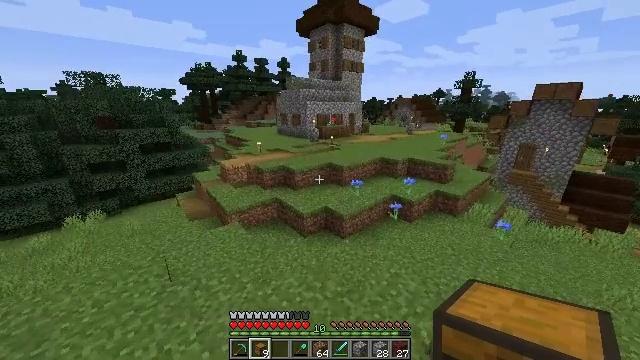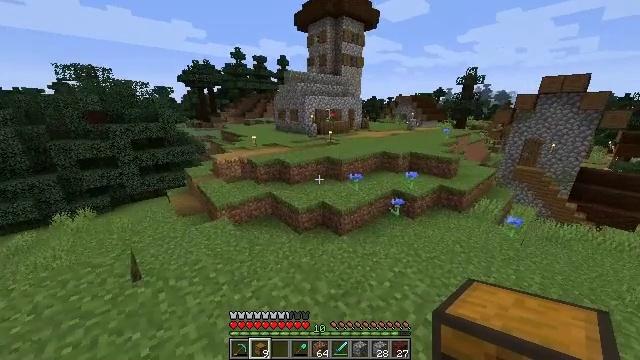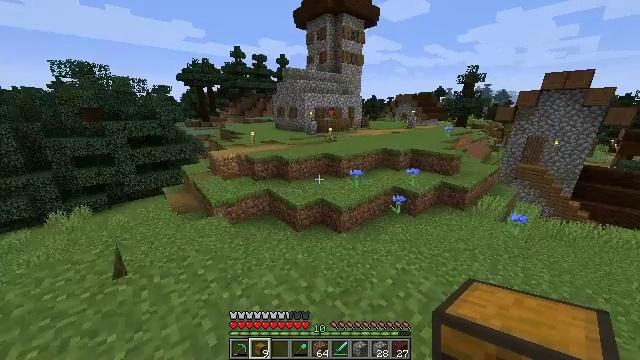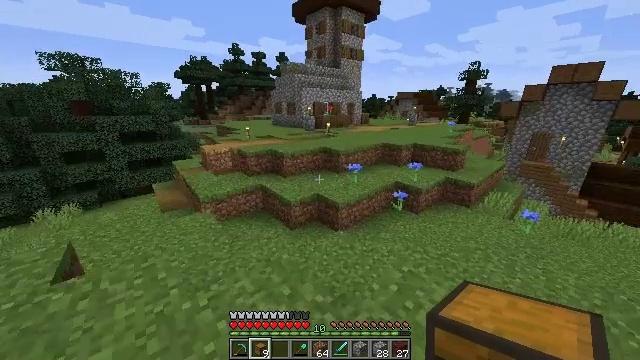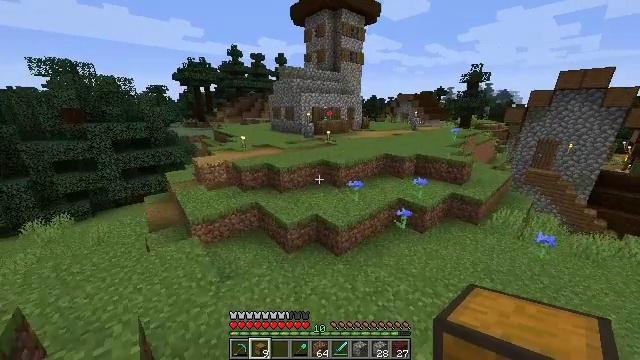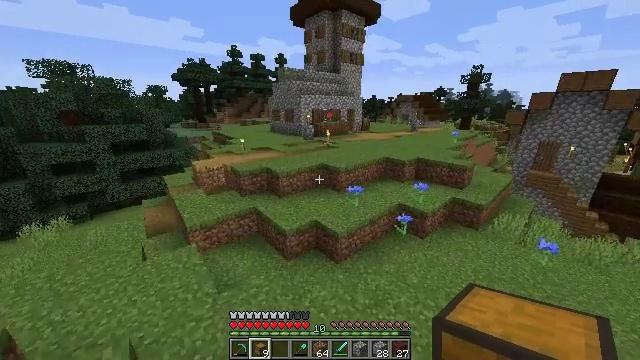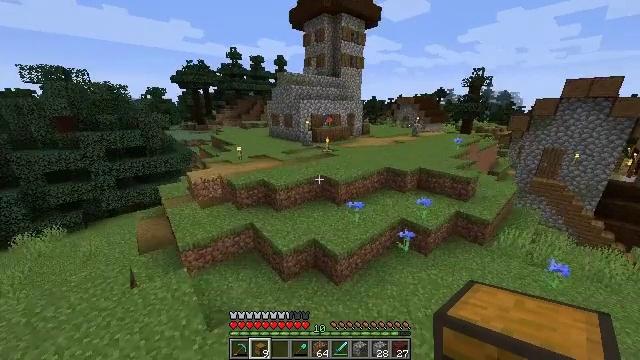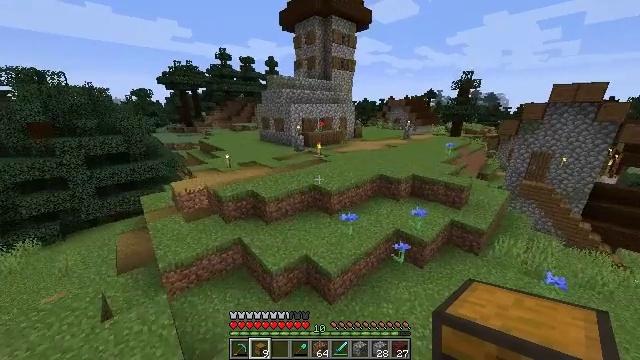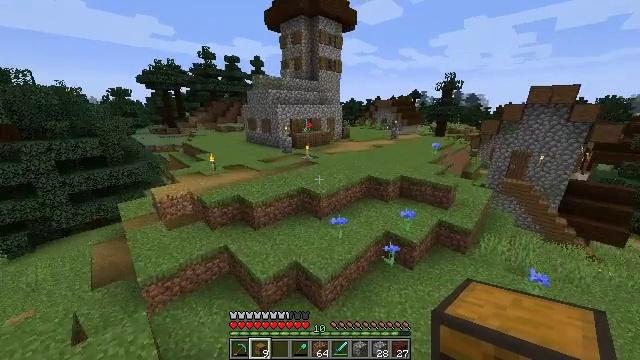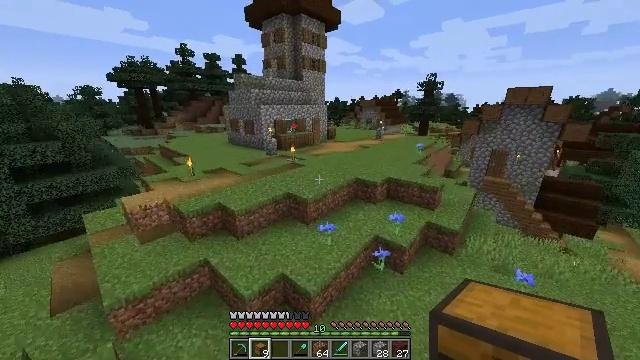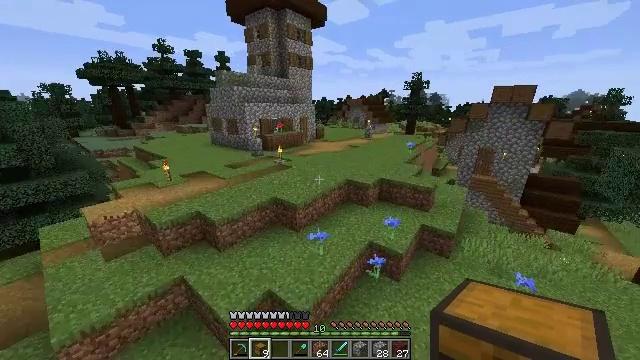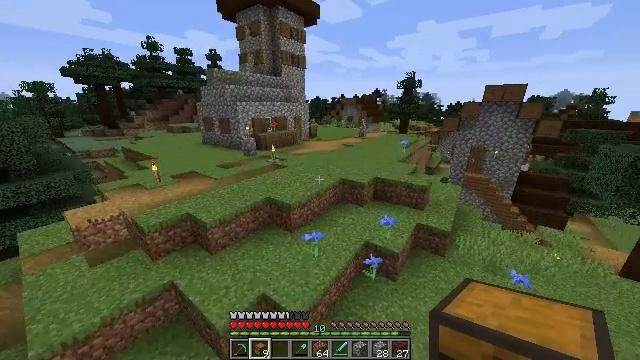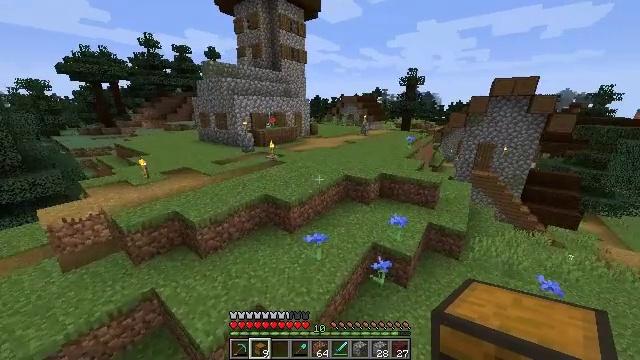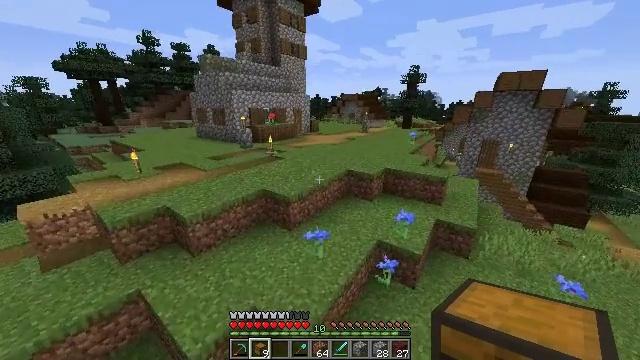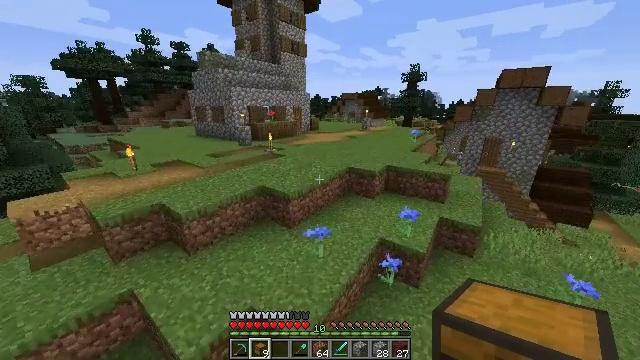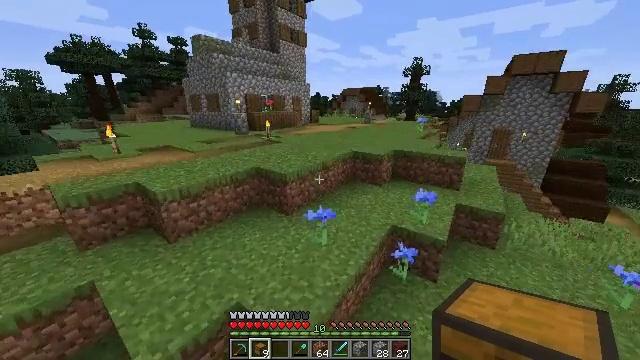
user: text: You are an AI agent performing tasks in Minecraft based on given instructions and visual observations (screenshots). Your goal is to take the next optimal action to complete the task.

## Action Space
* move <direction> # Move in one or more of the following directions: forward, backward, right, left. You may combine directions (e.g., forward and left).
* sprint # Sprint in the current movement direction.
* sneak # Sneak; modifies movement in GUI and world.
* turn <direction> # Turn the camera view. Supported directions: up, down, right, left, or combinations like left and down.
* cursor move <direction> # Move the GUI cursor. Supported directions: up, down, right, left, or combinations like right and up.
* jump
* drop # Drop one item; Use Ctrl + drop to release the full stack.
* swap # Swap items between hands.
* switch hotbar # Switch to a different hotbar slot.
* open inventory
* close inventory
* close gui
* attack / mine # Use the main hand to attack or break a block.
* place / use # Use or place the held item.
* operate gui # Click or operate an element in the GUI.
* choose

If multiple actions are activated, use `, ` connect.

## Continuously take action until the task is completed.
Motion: motion action
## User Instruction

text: Craft a hopper.
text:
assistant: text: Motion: move forward, jump
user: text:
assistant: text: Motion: move forward, jump
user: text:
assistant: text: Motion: move forward, sprint, jump
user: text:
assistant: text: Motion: move forward, sprint, jump
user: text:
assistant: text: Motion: move forward, sprint, jump
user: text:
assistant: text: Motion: move forward, sprint, jump
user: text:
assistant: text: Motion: move forward, turn right, jump
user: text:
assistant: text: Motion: move forward, turn right, jump
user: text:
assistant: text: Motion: move forward, turn right, jump
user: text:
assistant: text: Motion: move forward, turn right, jump
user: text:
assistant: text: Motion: move forward, turn right, jump
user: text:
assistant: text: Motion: move forward, jump
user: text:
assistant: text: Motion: move forward, jump
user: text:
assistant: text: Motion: move forward, jump
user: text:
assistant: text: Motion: move forward, sprint, jump
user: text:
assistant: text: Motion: move forward, sprint, jump
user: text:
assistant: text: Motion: move forward, sprint, jump
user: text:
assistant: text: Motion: move forward, sprint, jump
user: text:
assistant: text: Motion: move forward, jump
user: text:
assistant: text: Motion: move forward, jump
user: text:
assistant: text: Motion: move forward, jump
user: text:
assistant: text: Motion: move forward, jump
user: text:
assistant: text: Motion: move forward, jump
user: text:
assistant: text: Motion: move forward, jump
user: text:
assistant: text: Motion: move forward, jump
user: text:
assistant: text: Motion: move forward, sprint, jump
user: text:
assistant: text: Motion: move forward, sprint, jump
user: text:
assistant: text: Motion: move forward, sprint, jump
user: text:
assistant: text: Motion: move forward, sprint, jump
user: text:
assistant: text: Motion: move forward, jump